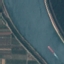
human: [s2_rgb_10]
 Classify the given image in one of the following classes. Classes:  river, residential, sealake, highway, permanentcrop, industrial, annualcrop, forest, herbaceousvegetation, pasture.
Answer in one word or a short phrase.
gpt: River